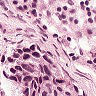
Metastatic tissue present: yes